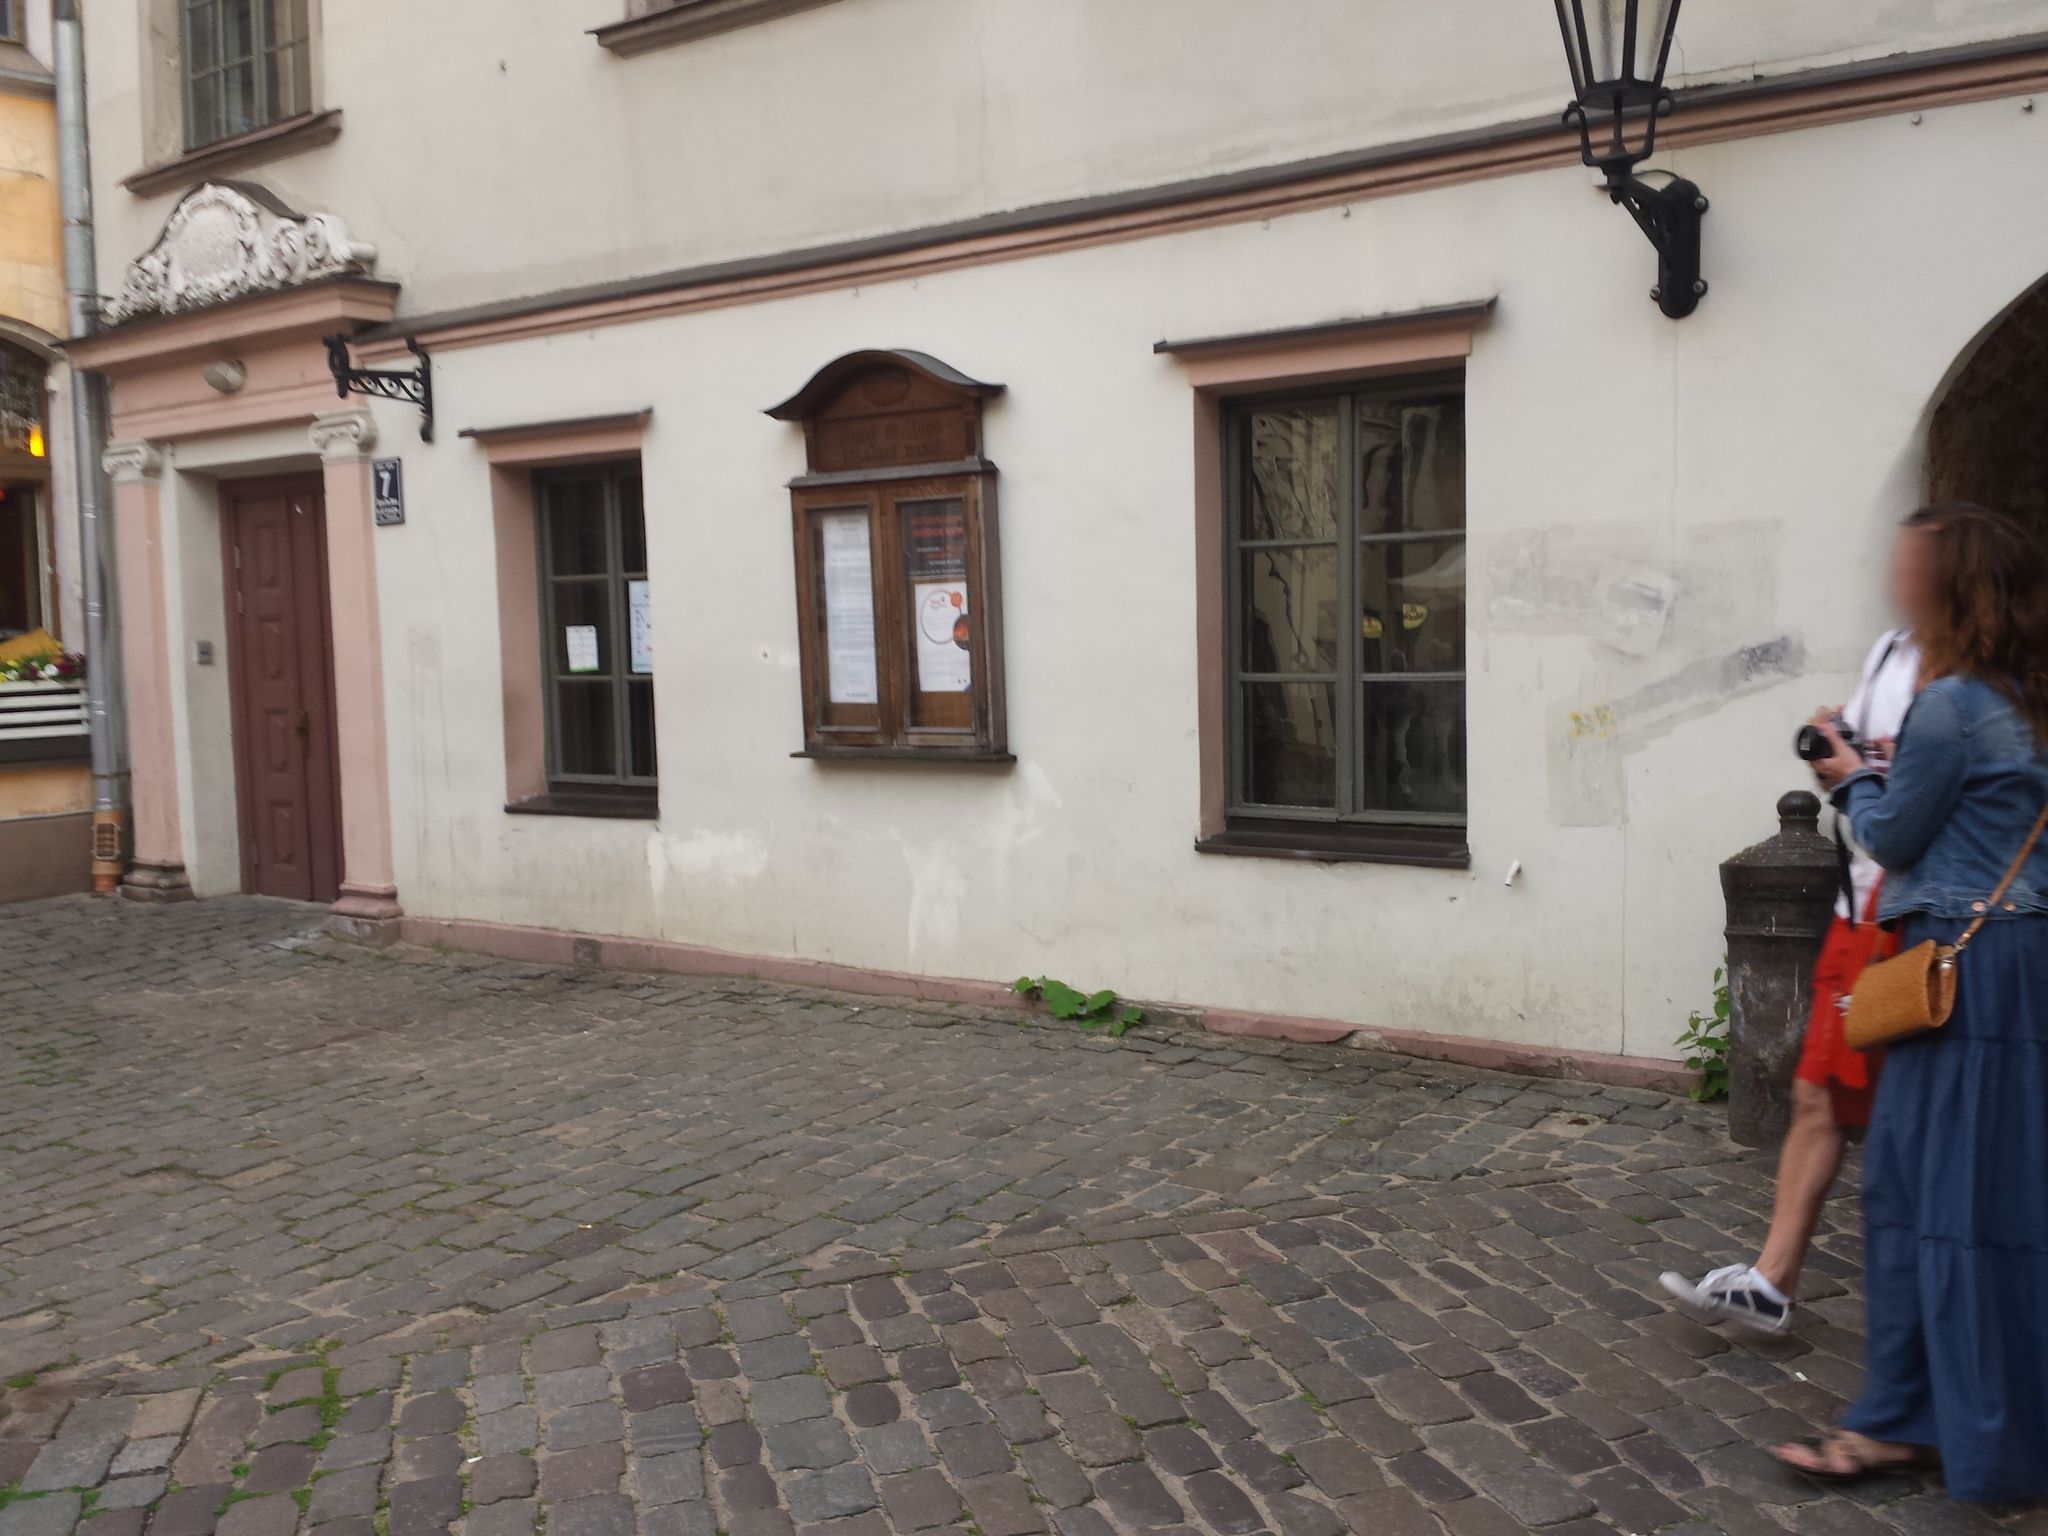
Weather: clear
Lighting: day
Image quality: good
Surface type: walking surface
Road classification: footway, pedestrian, living_street
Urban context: urban centre
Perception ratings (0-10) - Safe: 5.56, Lively: 6.33, Beautiful: 2.03, Boring: 3.67, Depressing: 3.76, Wealthy: 5.02